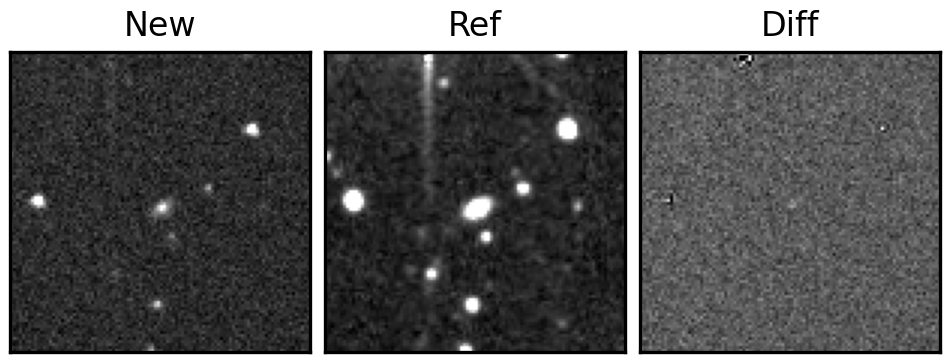
Label: real